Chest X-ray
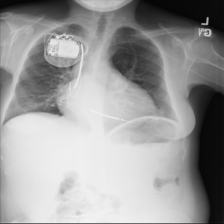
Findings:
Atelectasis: positive
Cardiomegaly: negative
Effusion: negative
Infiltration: negative
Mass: negative
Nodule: negative
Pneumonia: negative
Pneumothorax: negative
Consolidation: negative
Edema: negative
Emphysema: negative
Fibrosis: negative
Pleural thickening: negative
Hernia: negative